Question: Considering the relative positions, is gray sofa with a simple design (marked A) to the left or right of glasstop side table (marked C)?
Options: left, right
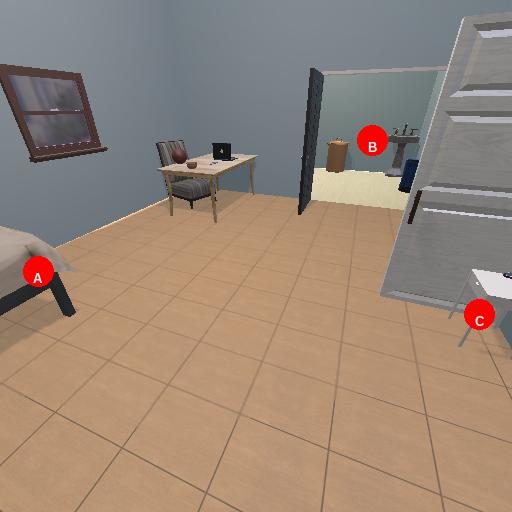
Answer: left